Aerial crown-view tile of a tropical tree (Barro Colorado Island, Panama), acquired 20250414:
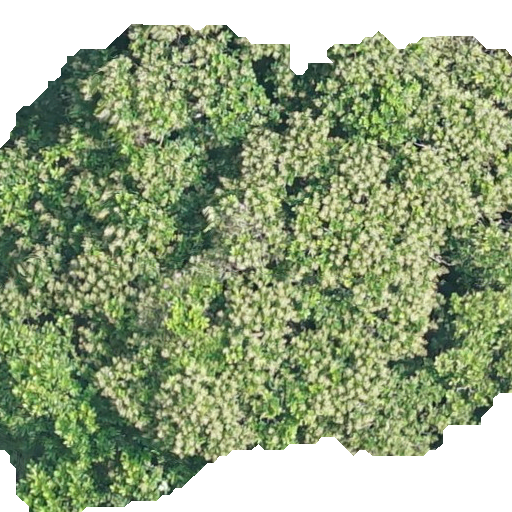
Species: Anacardium excelsum
GBIF accepted scientific name: Anacardium excelsum
Crown area: 368.461 m²